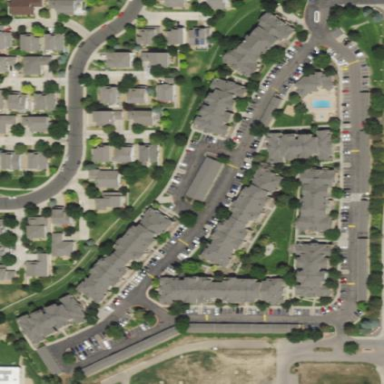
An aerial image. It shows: Residential area with apartments.